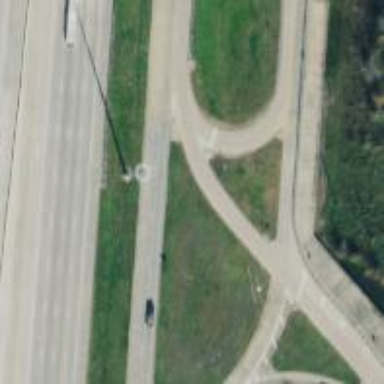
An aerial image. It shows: Tertiary road.